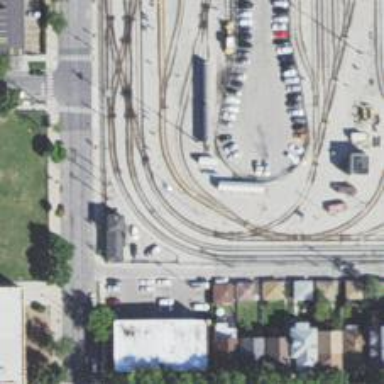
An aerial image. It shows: Yard area with electrified rail tracks.